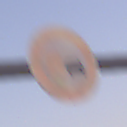
Verkehrszeichen: UeberholverbotKraftfahrzeuge
Umgebung: Outdoor, Nature
Tageszeit: Dusk
Wetter: Clear
Licht: Natural
Jahreszeit: NotSpecified
Kontrast: LowContrast